Field crop: tomato
Growth stage: 1
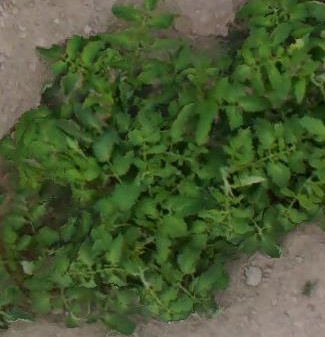
Species: tomato